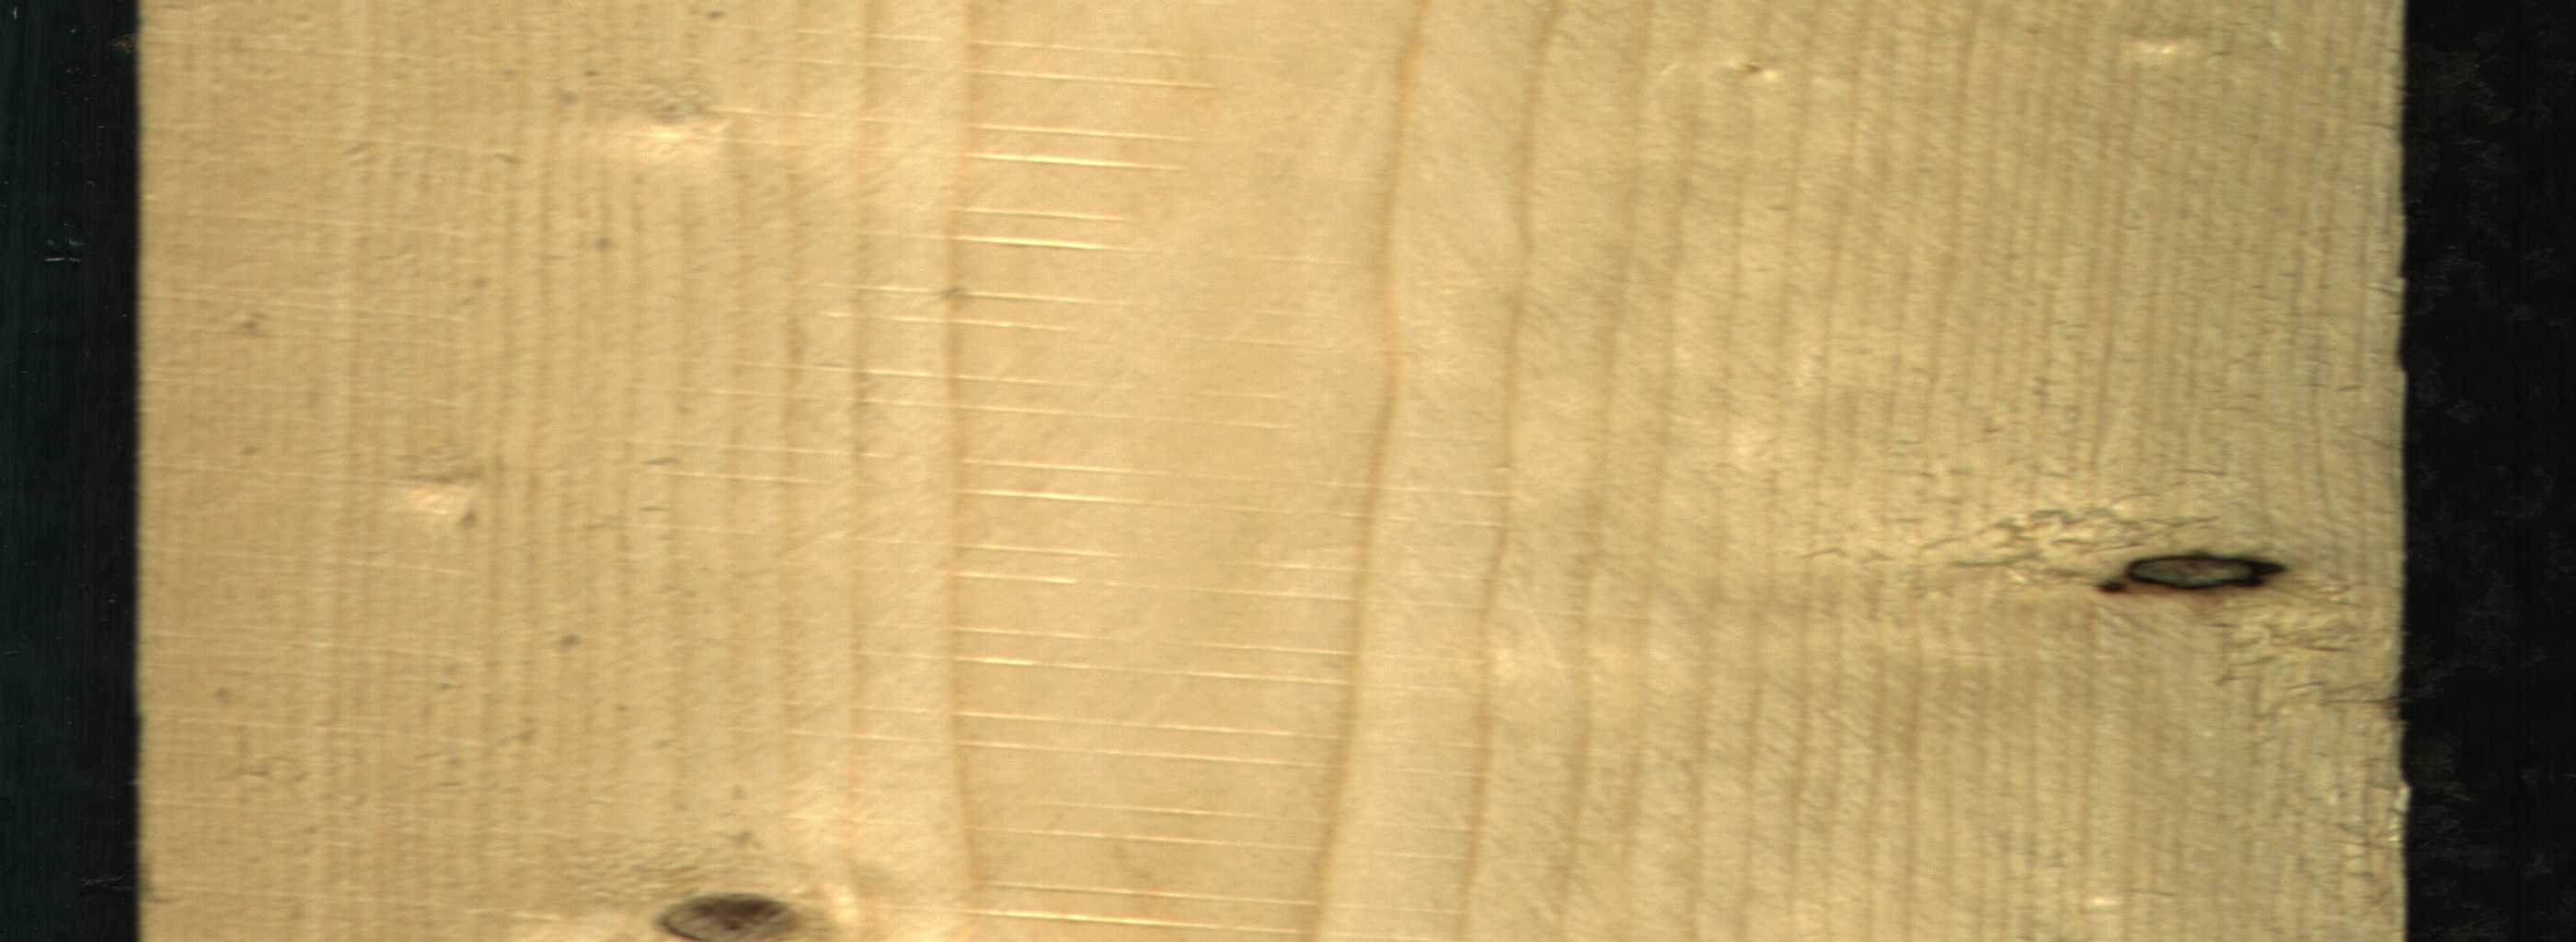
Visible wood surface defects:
Dead_Knot
Live_Knot
Live_Knot